Interaction volume radius: 10 \u00c5
Interaction volume height: 35 \u00c5
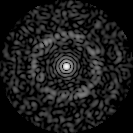
Disorder parameter: 0.8345